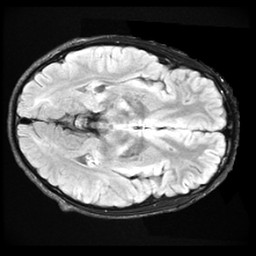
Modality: FLAIR
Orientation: axial
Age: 19
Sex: male
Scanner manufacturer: ge
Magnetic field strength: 3 T
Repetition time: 11 s
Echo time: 0.1497 s